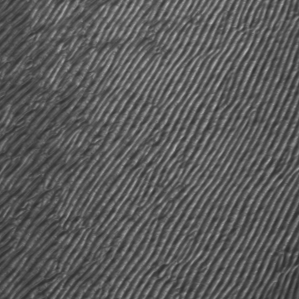
Label: frost